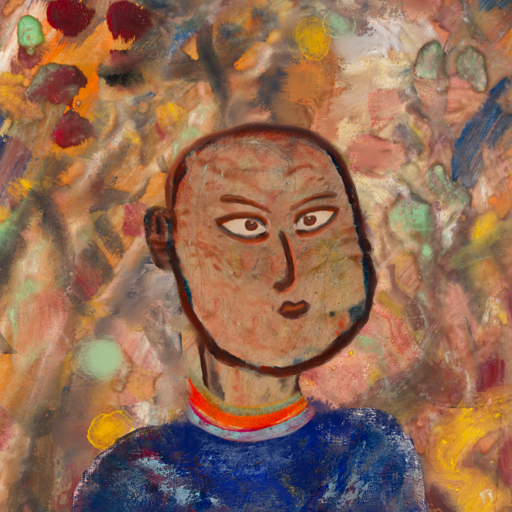
Background: Mother_And_Son_Mother, Head And Neck Side: Orphan, Face Side: Roy_Bahadur, Bust: Irani, Hair Side: Blank, Head Accessory: Blank, Second Necklace: Blank, Necklace: Sisters, Baby: Blank